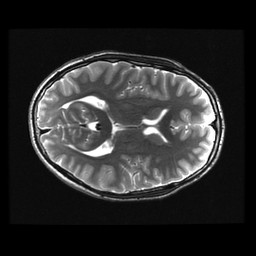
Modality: T2w
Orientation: axial
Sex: male
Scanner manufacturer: ge
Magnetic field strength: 3 T
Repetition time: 5 s
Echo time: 0.101 s